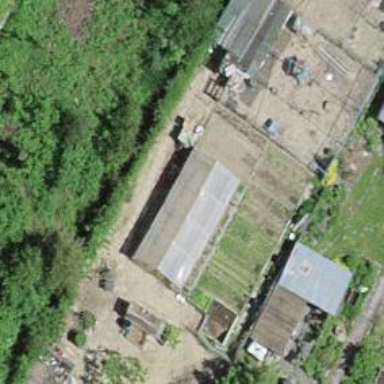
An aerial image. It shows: Greenhouse.